Interaction volume radius: 5 \u00c5
Interaction volume height: 15 \u00c5
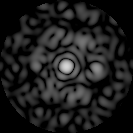
Disorder parameter: 0.7929